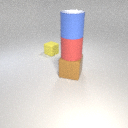
large brown rubber cube in front of small yellow rubber cube